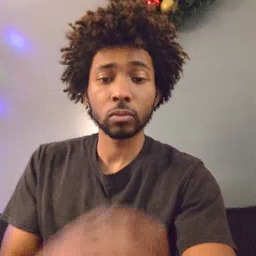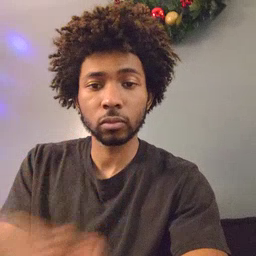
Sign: fall